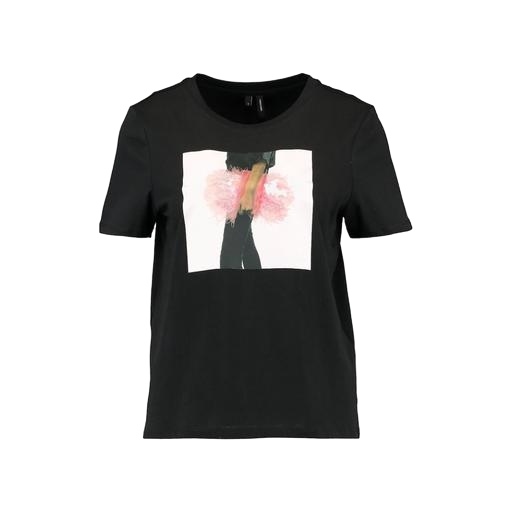
black woman print t-shirt, black plus size printed t-shirt only macy, black iris graphic t-shirt only macy, white background